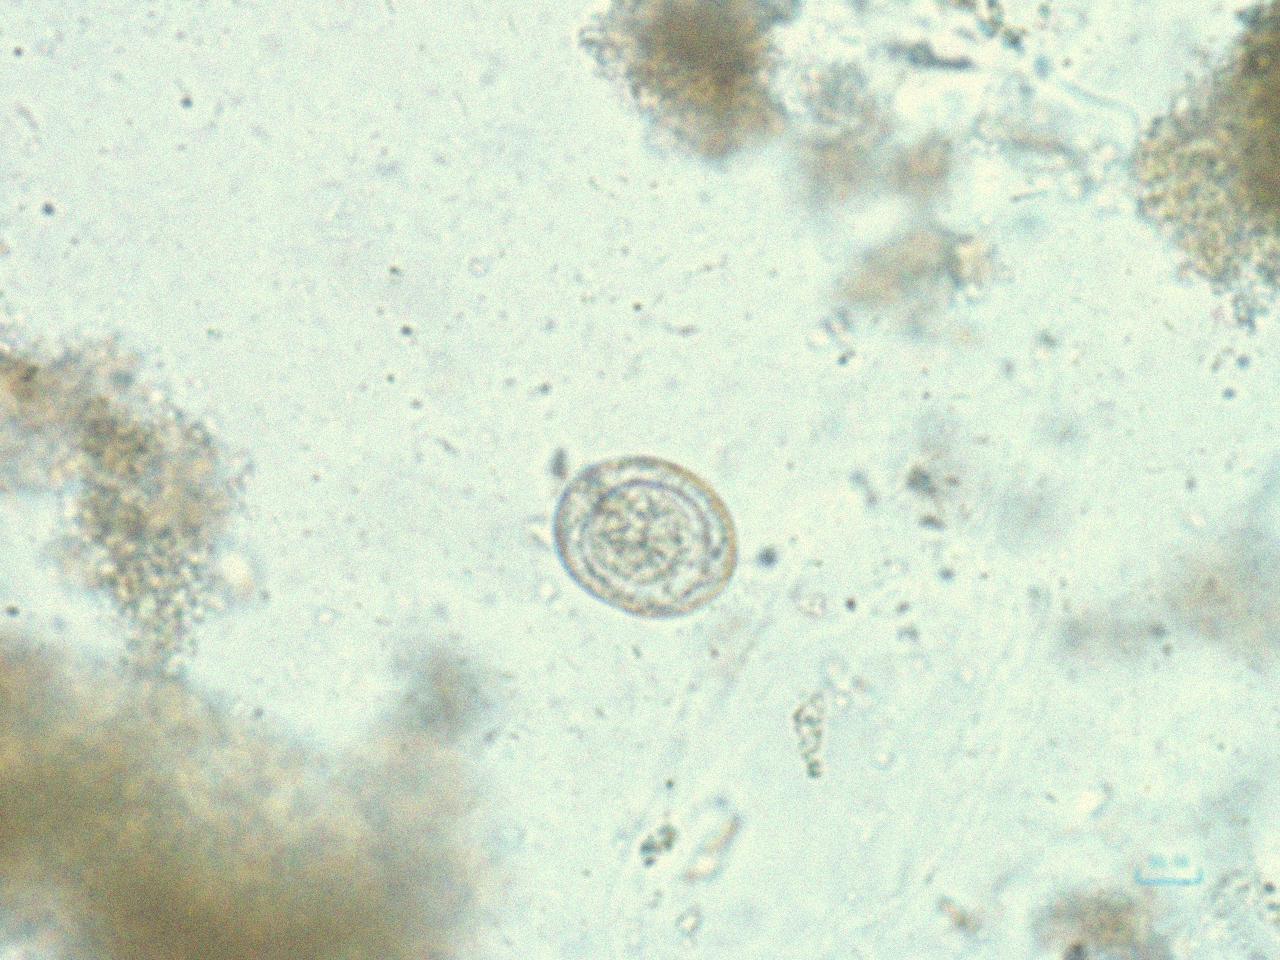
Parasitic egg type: Hymenolepis nana